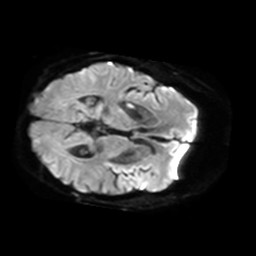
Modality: TRACE
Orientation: axial
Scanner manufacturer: philips
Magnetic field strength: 3 T
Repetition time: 3.344 s
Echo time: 0.076 s